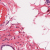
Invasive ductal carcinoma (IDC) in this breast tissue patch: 0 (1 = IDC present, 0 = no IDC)